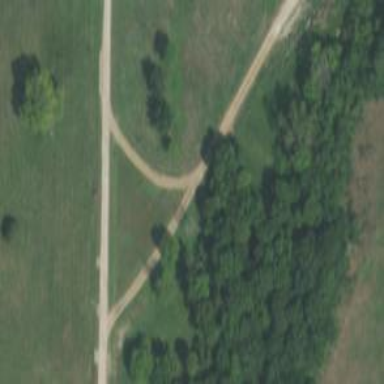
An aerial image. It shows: Driveway leading to service road.